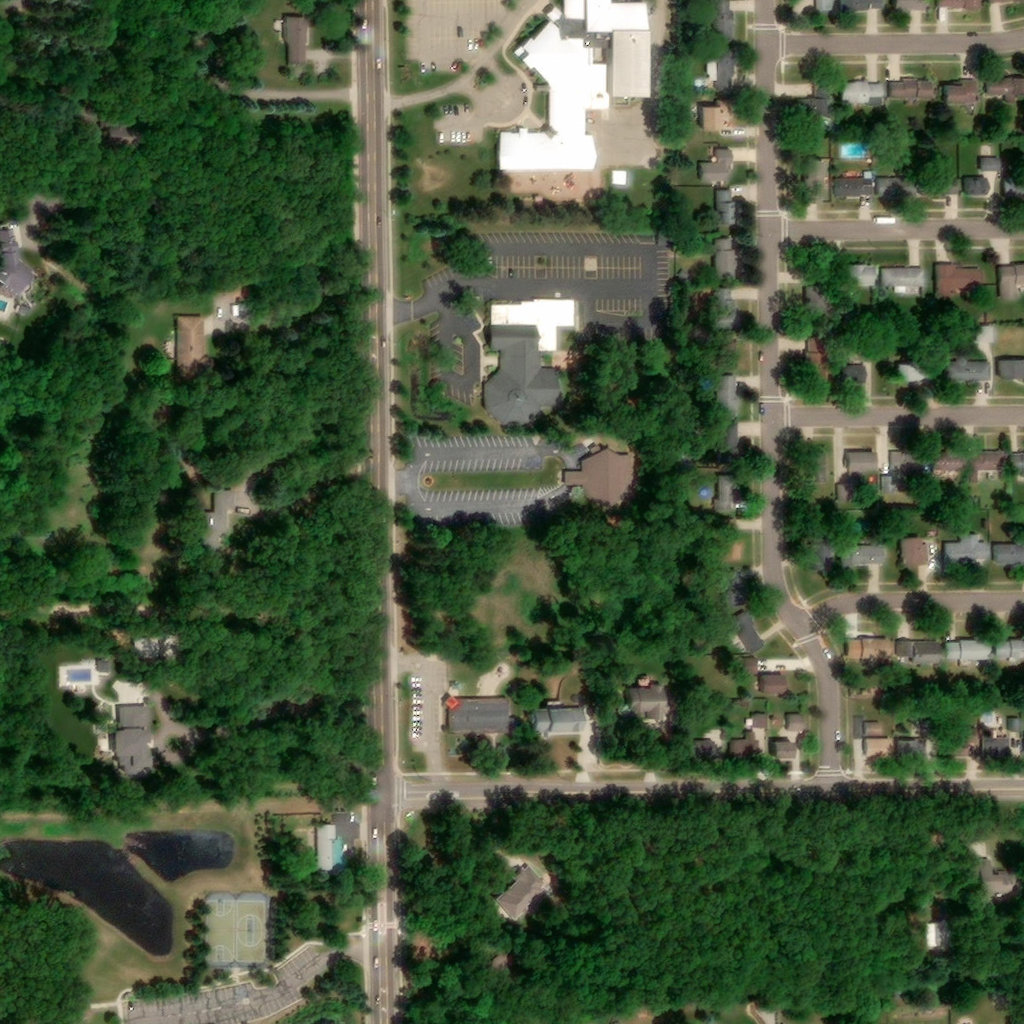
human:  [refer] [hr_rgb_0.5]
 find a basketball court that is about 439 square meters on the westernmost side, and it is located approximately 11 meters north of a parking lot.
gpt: <box>[[20, 88, 23, 94, 0]]</box>